Question: Long story short, I want to create a XIB file, where it contains:
1. A view. In that view, it has many things and a tableView. (connected data source, delegate to file's owner). That view is the main view of the XIB files.
2. Custom cell, (use as the prototype cell of tableView, since XIB doesn't support prototype tableView).
How could I achieve both of these?
I had created both of those, load it to the main view (the main view is in the main storyboard). But the tableView doesn't load the custom cell as expected. The cell is just blank, doesn't look like what it's designed in the nib.
Here's how I register the nib to the main view in storyboard:
'''
- (UIView *)buildViewFromViewControllerClass:(Class)viewControllerClass
{
id viewController = [[viewControllerClass alloc] initWithNibName:NSStringFromClass(viewControllerClass) bundle:nil];
[viewController view].frame = self.containerView.bounds;
[self addChildViewController:viewController];
return [viewController view];
}
'''
I have many viewControllers, so I figure out that this is the best way to add VC.
About the nib in description above, I just use regular initialization:
'''
- (UITableViewCell *)tableView:(UITableView *)tableView cellForRowAtIndexPath:(NSIndexPath *)indexPath
{
// init cell
CustomCell *cell = [tableView dequeueReusableCellWithIdentifier:@"CustomCell"];
if (!cell) {
cell = [[PaymentCell alloc] initWithStyle:UITableViewCellStyleDefault reuseIdentifier:@"CustomCell"];
}
return cell;
}
'''
If in the view did load method, I register the nib to the tableView, it'll crash in '[tableView dequeueResuableCell...]'. The registered code:
'''
- (void)viewDidLoad
{
[super viewDidLoad];
// [self.tableView registerNib:[UINib nibWithNibName:self.nibName bundle:nil]
// forCellReuseIdentifier:@"CustomCell"];
// I'm commenting it, because it caused crash.
}
'''
Crash message:
> *** Terminating app due to uncaught exception
'NSUnknownKeyException', reason: '[
setValue:forUndefinedKey:]: this class is not key value
coding-compliant for the key tableView.'
What did I do wrong here?
Here's a picture how I designed the nib:

As you can see, the file's owner's mainView is connected to the 'mainView', where it contain the tableView. The customCell is just a custom designed cell, define in the same file (the .m file).
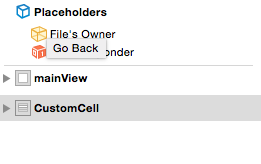
Answer: You Should register the nib as follows.
'''
[self.tableView registerNib:[UINib nibWithNibName:@"MyCell" bundle:nil] forCellReuseIdentifier:@"MyCell"]
'''
I have generally seen that registerClass doesn't load the view, but only the class. I dont know why.
Also one .xib should contain only one view. So you have to make a different for 'UITableViewCell' and 'UITableView'. The reason behind is very simple. Each time the xib is loaded, all the view inside the xib are created. You wouldn't want a new table each time you create a cell. Right?
As for the crash you are facing. The error looks like there is an outlet issue with name 'tableView'. Try removing outlets and re initializing them
for a 'UICollectionView' you can register a class, it would load your view from xib.
'''
[self.collectinView registerClass:[UICollectionViewCell class] forCellWithReuseIdentifier:cellIdentifier]
'''
If you are using a storyboard, you can just add two prototype cells and that will add two cells within the tableview. You can add all views right there and give different class files to them. Would reduce the number of xib files you need to maintain and also you will not require to register your nibs. This could be a <URL> for it